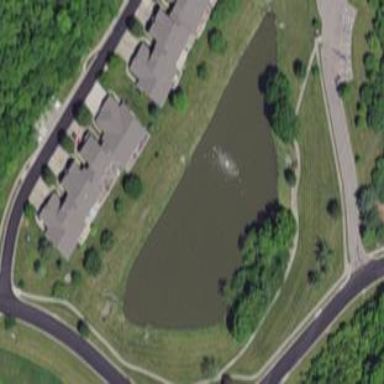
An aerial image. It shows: Pond with natural water.